Interaction volume radius: 5 \u00c5
Interaction volume height: 15 \u00c5
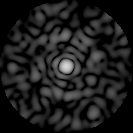
Disorder parameter: 0.8442